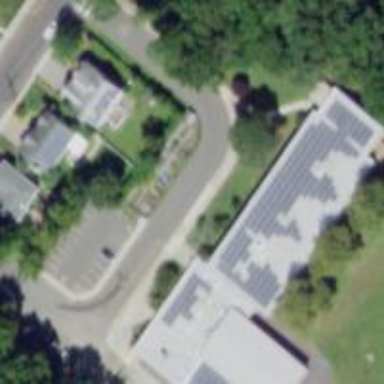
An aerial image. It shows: School garden used for leisure and relaxation.